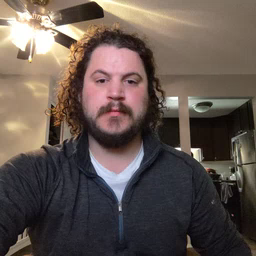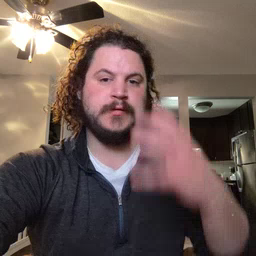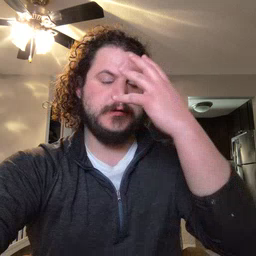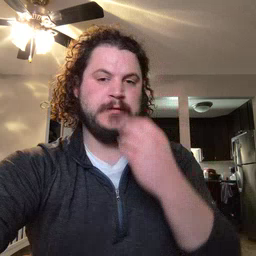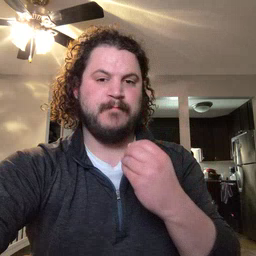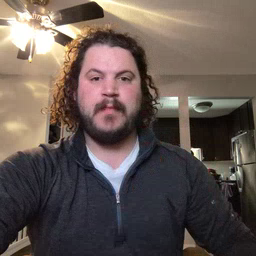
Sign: sleep